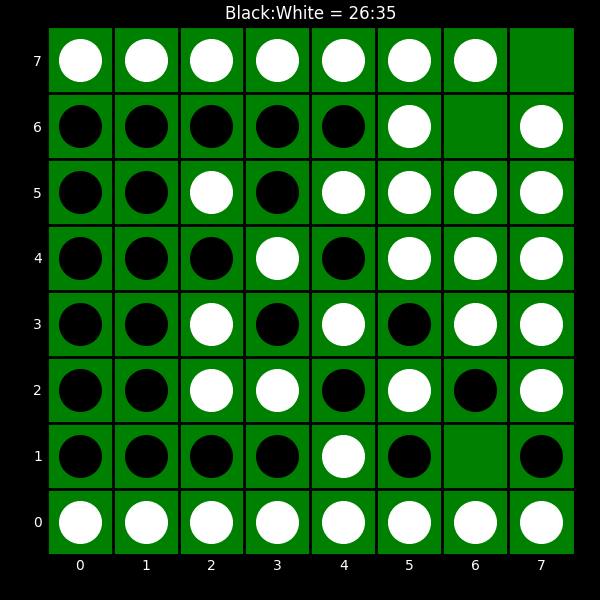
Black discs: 26
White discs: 35